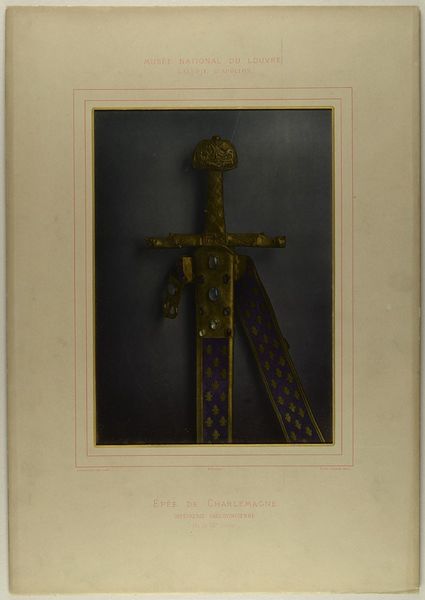
Künstler: Léon Vidal
Standort: Hamburg
Institution: Museum für Kunst und Gewerbe Hamburg
Schlagwörter: papier, foto, fotografie, photographie, photo, kunstgewerbe, kunsthandwerk, verfahren, lichtbild, objektstudie, kunstwerke, sachfotografie, industriedesign, bildwerke, angewandte und bildende kunst, hessische systematik, objektstudien, sachphotographie, reproduktionsfotografie, kunstreproduktion, reproduktionsphotographie, fotochromdruck, orell, füßli, photochromdruck, photochrom